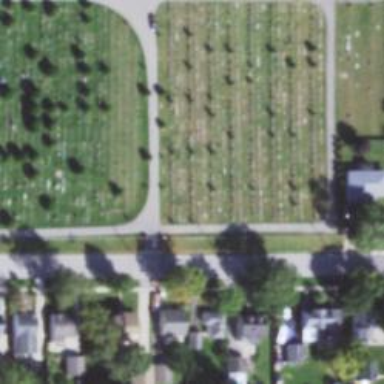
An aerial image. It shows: Asphalt driveway leading to cemetery.